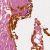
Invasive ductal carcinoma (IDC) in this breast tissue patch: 0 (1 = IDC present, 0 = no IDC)